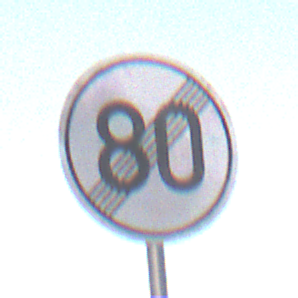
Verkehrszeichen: EndeGeschwindigkeit80
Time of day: SunriseSunset
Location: Outdoor (Nature)
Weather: Clear
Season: NotSpecified
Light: Natural